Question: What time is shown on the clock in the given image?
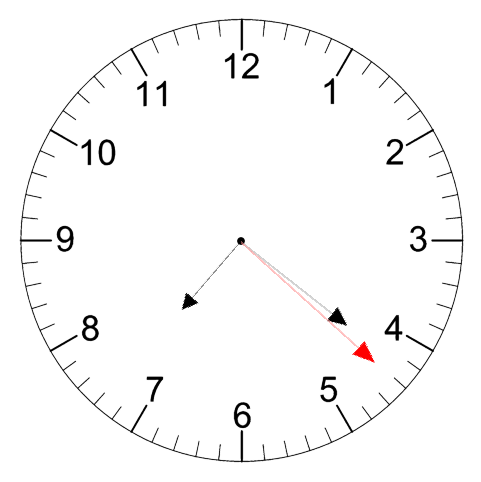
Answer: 07:21:22